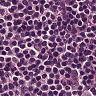
Metastatic tissue present: no